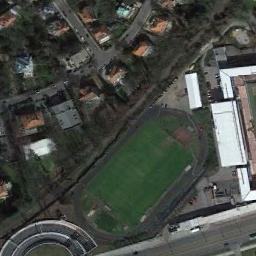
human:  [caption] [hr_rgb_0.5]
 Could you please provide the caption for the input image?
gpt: There are many buildings next to the ground track field .

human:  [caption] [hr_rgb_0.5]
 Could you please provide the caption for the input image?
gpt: The ground track field is surrounded by lots of houses arranged neatly .

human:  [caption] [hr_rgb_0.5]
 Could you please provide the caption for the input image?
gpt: There is a road between the track field and the residential area, And there is a lot of vegetation around .

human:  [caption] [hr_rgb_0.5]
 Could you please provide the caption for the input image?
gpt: There is a track and field on the green field .

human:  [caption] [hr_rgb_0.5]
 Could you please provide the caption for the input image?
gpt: There are some buildings around the ground track field with a black track .